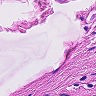
Metastatic tissue present: no